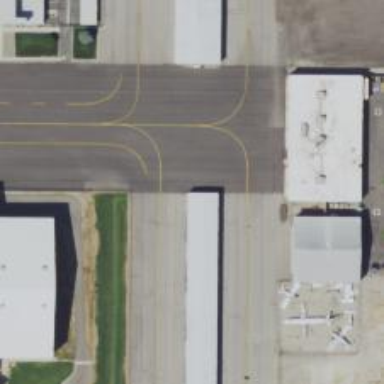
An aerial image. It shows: Image of taxiway at airport.